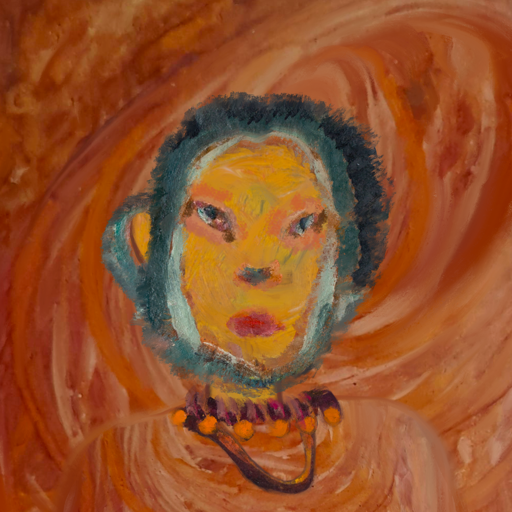
Background: Pious_Lady, Head And Neck Front: After_Raid, Face Front: Boggyland, Bust: Pious_Lady, Hair Front: Boggyland, Head Accessory: Blank, Second Necklace: Comrade, Necklace: Doll, Baby: Blank